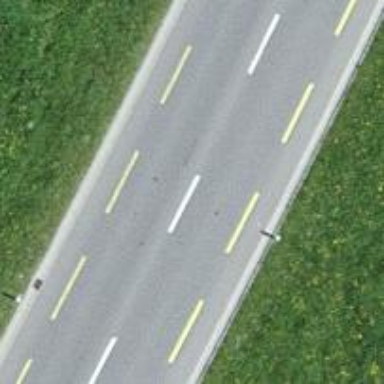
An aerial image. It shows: Primary highway with asphalt surface and designated cycle lane.